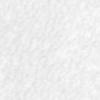
Label: no_change